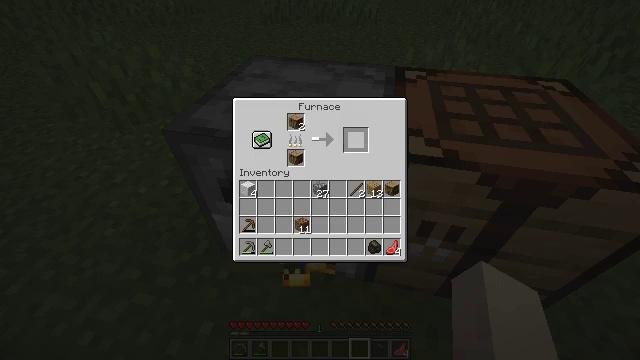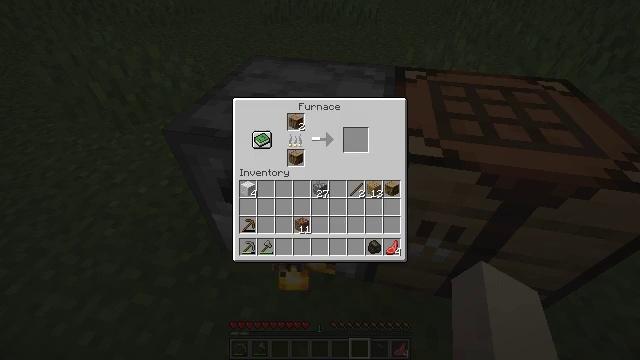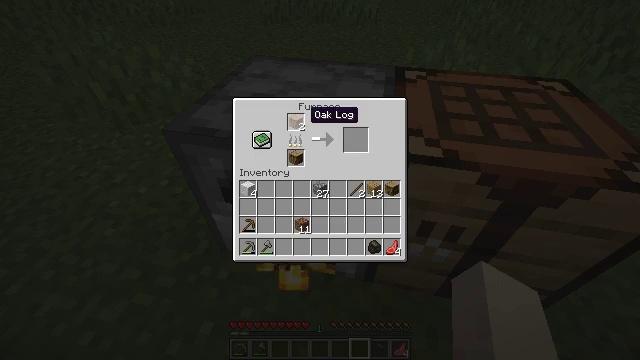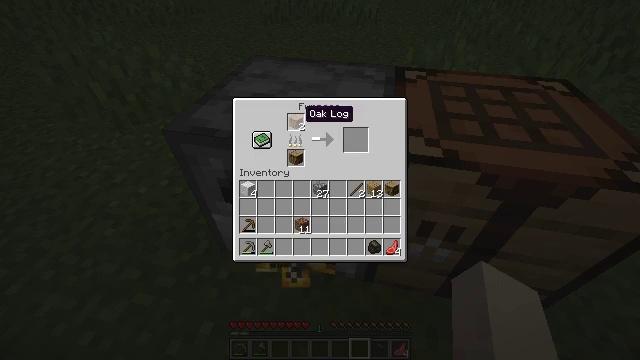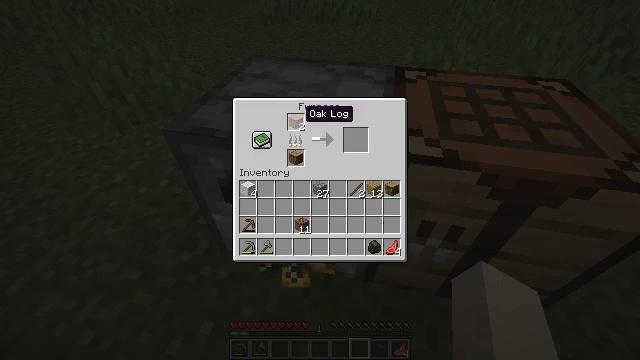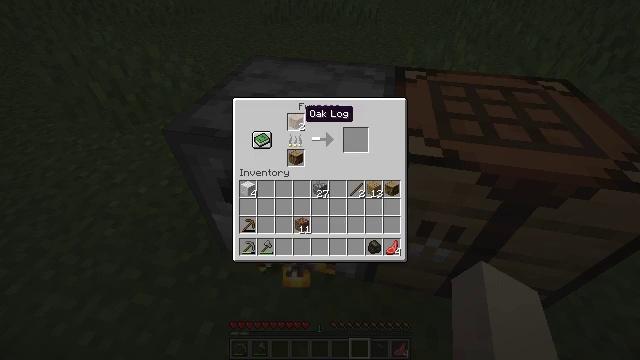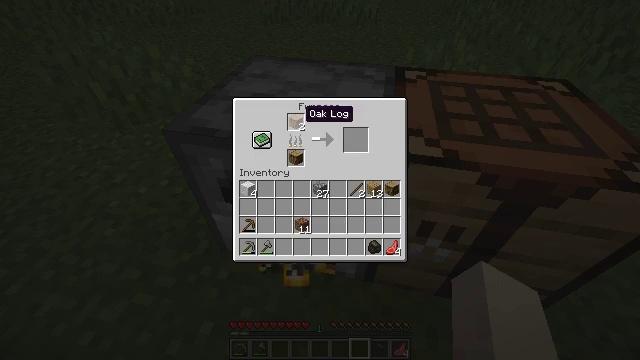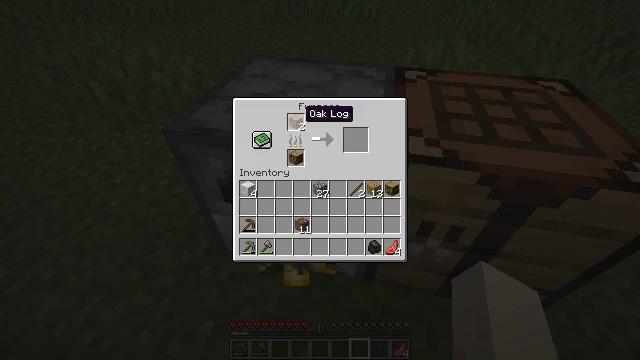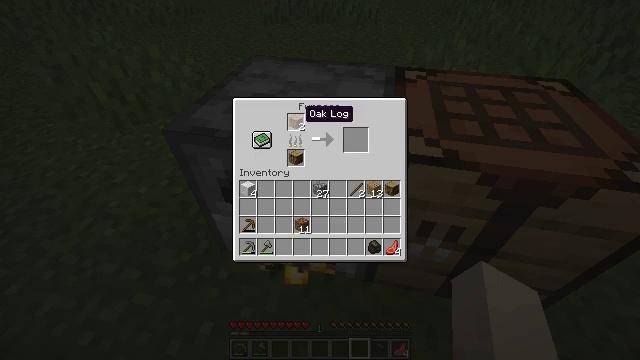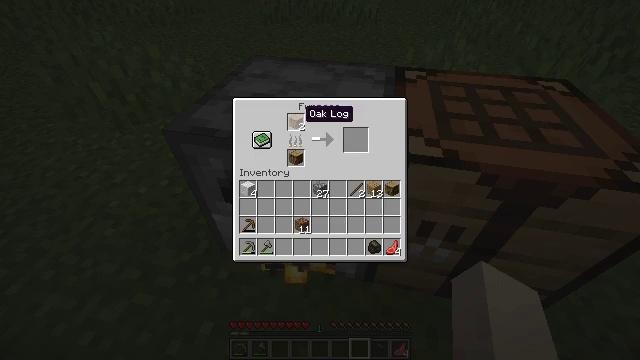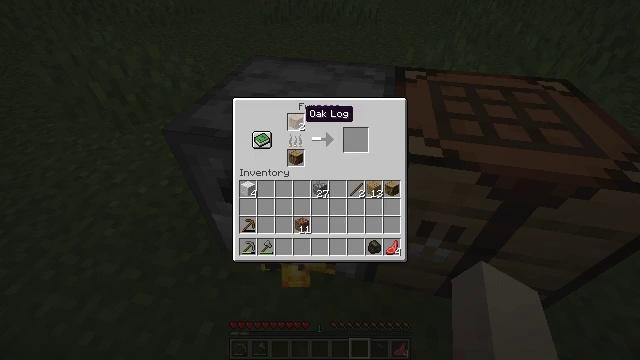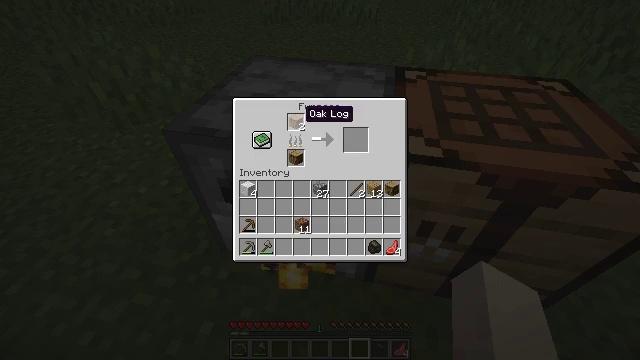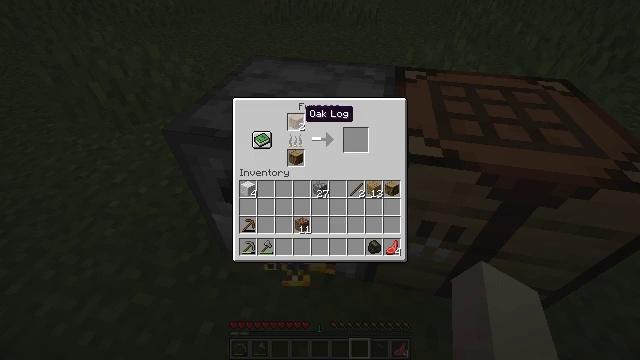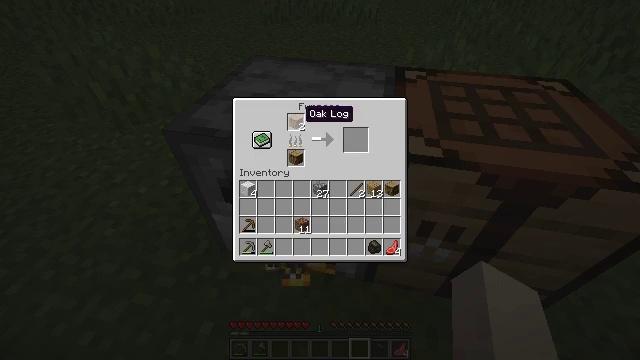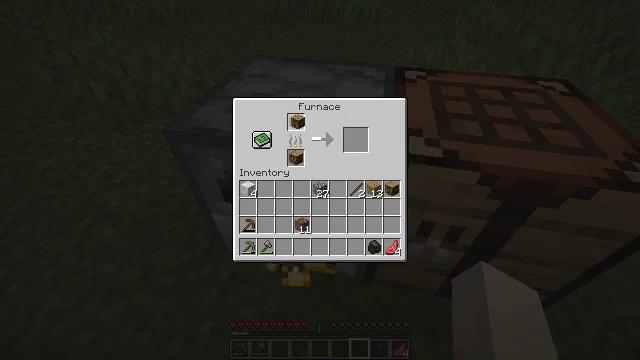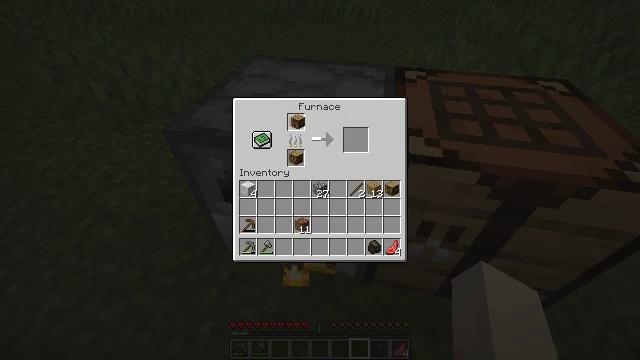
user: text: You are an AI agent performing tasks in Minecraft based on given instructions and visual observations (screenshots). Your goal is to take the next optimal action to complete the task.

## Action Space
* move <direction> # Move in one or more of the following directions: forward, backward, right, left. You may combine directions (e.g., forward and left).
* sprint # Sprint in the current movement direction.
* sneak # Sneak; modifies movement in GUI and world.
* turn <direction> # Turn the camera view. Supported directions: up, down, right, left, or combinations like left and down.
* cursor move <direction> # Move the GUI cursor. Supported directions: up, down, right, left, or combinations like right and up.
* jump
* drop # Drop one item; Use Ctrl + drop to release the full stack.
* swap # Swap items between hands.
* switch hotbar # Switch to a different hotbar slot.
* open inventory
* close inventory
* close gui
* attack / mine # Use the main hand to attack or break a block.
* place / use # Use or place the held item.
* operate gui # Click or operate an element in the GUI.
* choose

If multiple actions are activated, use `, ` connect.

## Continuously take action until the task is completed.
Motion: motion action
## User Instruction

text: Craft charcoal in a furnace.
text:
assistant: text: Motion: sneak, cursor move left, open gui
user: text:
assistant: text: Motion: cursor move left and up
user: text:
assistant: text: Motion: no_op
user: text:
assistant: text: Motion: no_op
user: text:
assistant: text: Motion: no_op
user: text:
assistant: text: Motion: no_op
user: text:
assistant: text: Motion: no_op
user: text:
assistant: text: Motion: no_op
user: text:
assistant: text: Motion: no_op
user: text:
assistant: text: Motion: no_op
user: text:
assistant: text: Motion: no_op
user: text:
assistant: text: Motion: no_op
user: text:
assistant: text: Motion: no_op
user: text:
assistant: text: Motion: choose
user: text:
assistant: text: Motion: choose
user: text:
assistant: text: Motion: choose
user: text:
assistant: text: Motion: no_op
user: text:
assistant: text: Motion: no_op
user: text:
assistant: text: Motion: no_op
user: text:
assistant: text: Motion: no_op
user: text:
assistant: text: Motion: no_op
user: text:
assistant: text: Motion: cursor move right and down
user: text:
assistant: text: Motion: cursor move right and down
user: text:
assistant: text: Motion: cursor move down
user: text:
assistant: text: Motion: cursor move down
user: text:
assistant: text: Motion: no_op
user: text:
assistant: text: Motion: cursor move down
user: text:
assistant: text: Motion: no_op
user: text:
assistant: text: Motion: no_op
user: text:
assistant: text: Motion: no_op